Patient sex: M
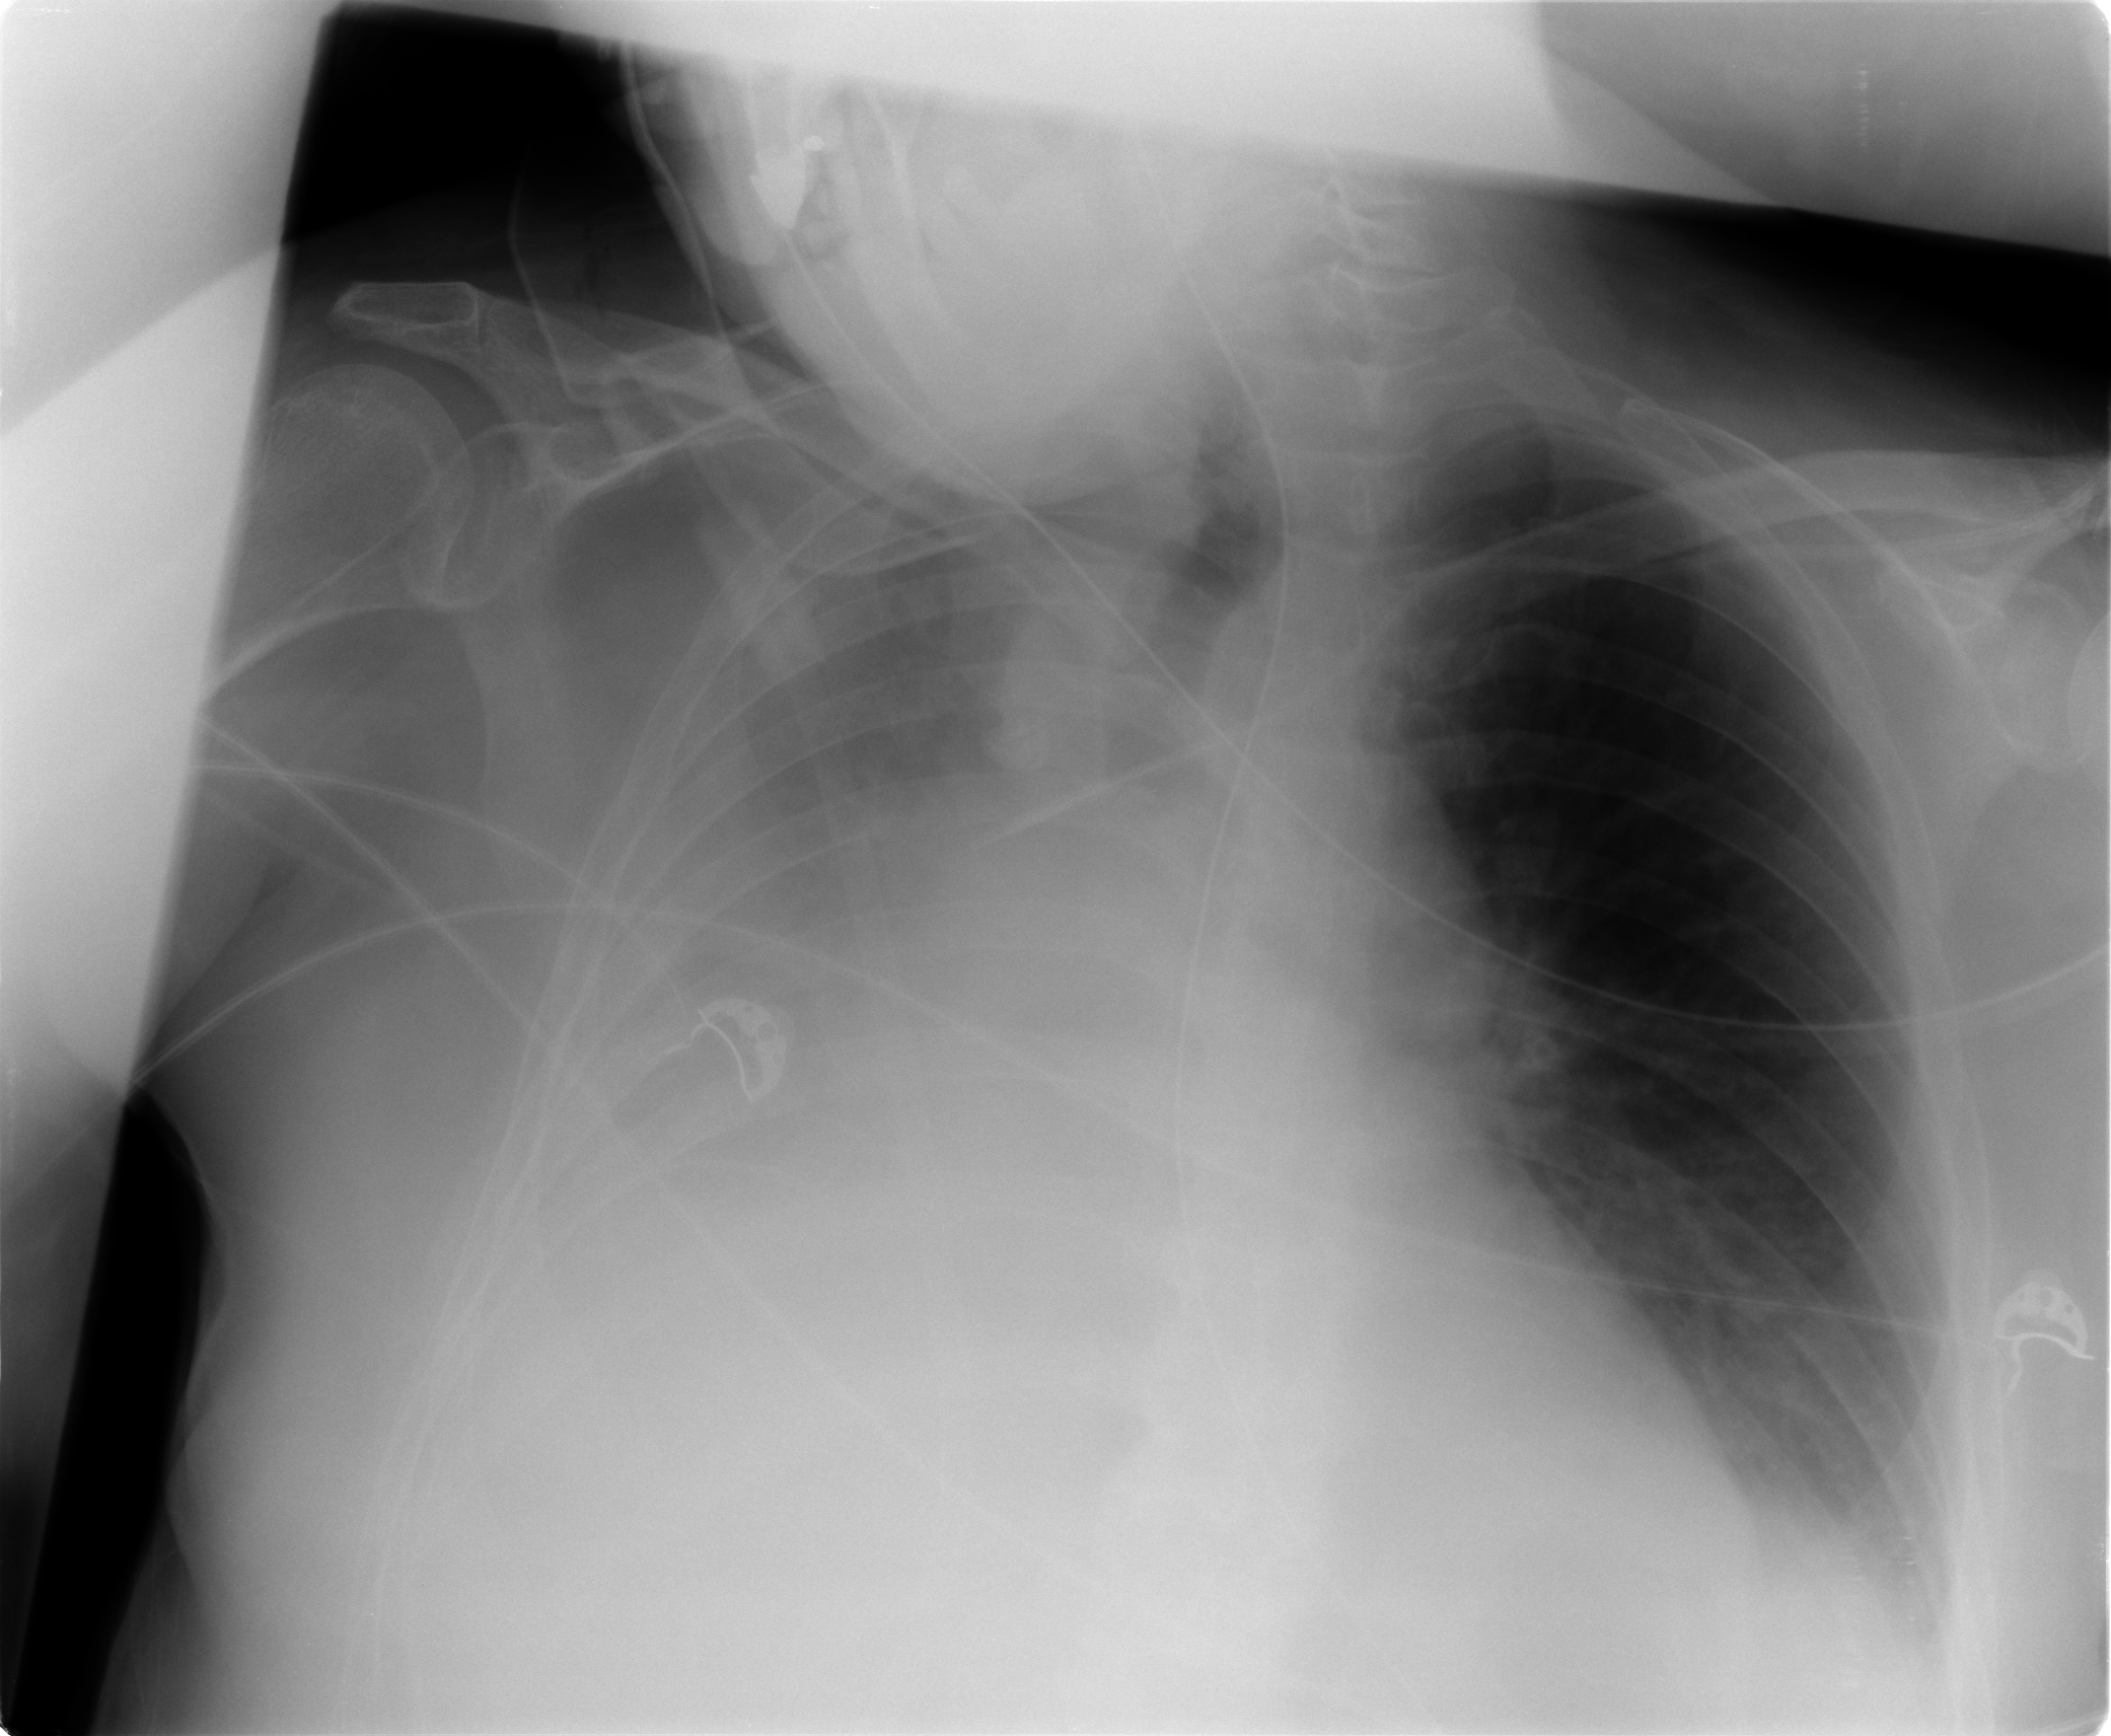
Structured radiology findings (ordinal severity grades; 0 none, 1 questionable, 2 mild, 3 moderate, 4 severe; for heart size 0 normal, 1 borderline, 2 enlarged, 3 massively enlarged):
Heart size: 2
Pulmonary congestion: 2
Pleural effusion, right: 4
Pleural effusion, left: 2
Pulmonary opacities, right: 2
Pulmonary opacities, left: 1
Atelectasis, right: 4
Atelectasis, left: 3